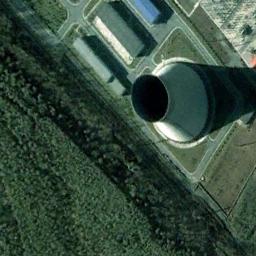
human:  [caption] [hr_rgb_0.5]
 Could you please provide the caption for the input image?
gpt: The thermal power station is on the grass next to some trees .

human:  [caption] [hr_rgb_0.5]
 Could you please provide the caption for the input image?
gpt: There are simple buildings in a thermal power station, A cooling tower, and a large green area .

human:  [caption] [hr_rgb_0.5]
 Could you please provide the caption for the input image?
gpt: Many trees are near the thermal power station .

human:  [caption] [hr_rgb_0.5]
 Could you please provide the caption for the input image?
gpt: There is a thermal power station in the open space by the woods .

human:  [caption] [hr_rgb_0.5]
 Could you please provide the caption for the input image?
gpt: The thermal power station with a chimney is beside a green forest .